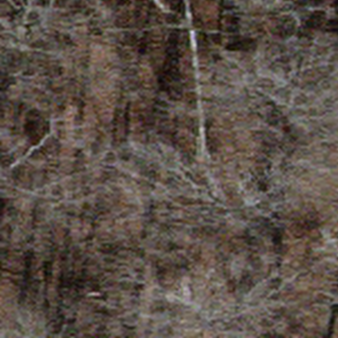
Label: other